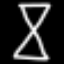
Label: hourglass